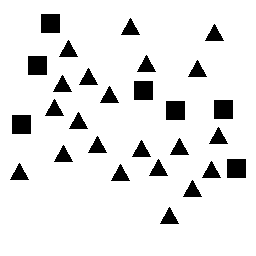
Squares: 7
Triangles: 21
Stars: 0
Total shapes: 28